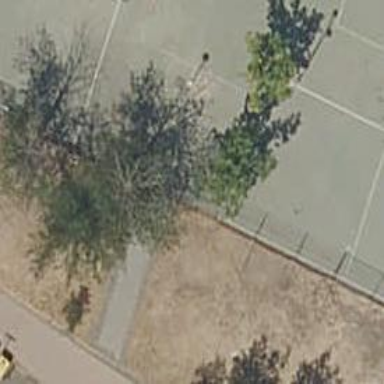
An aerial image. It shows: Fence with chain link type.